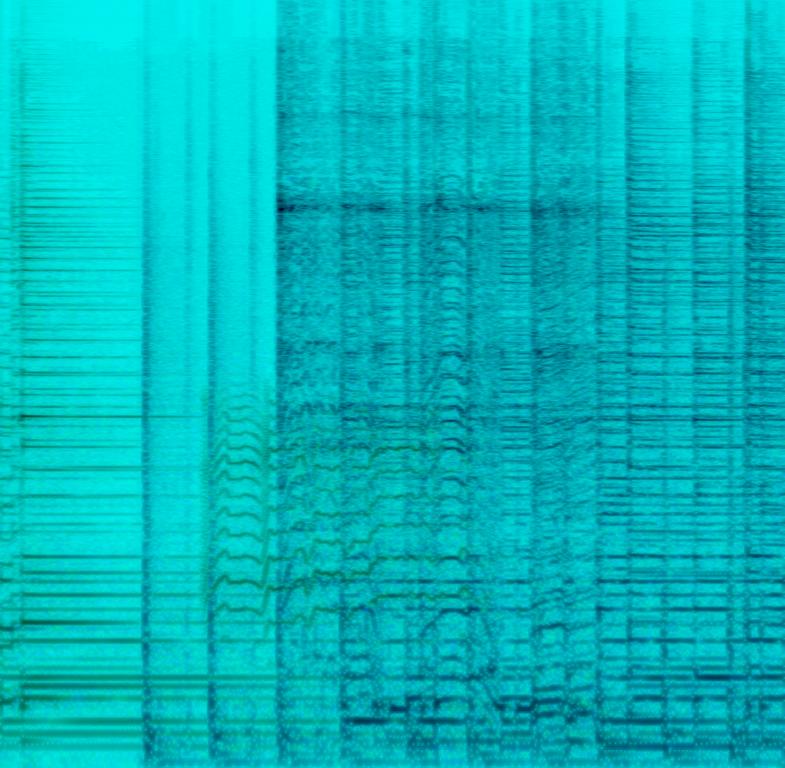
This is a high-octane blues song, with layers of intricate bluesy acoustic guitar playing. There's a slide guitar involved, and other layers of potent intense guitar playing. There's a distant filtered vocal hum which sounds like it is coming through a telephone.